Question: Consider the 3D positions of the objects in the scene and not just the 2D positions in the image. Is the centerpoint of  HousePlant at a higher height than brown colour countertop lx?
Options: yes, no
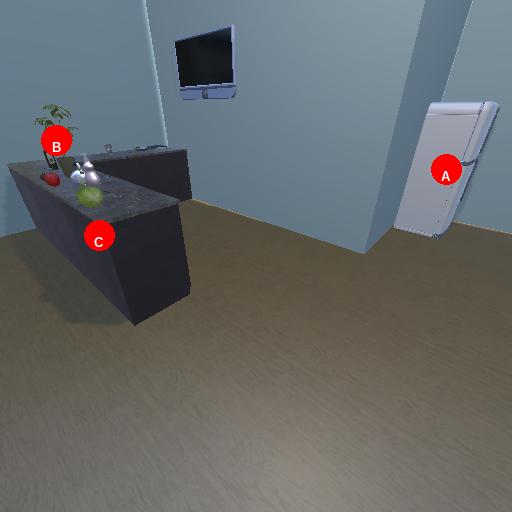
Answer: yes